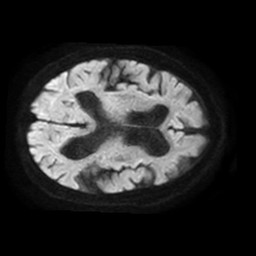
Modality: TRACE
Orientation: axial
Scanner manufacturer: philips
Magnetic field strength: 1.5 T
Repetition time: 3.395 s
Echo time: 0.06922 s